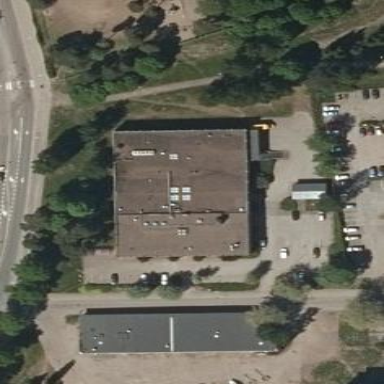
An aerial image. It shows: Public building.